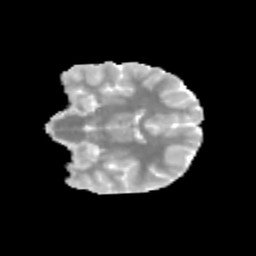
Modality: MD
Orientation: coronal
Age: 11
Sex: female
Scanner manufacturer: siemens
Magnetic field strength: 3 T
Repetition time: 3.8 s
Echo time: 0.07 s